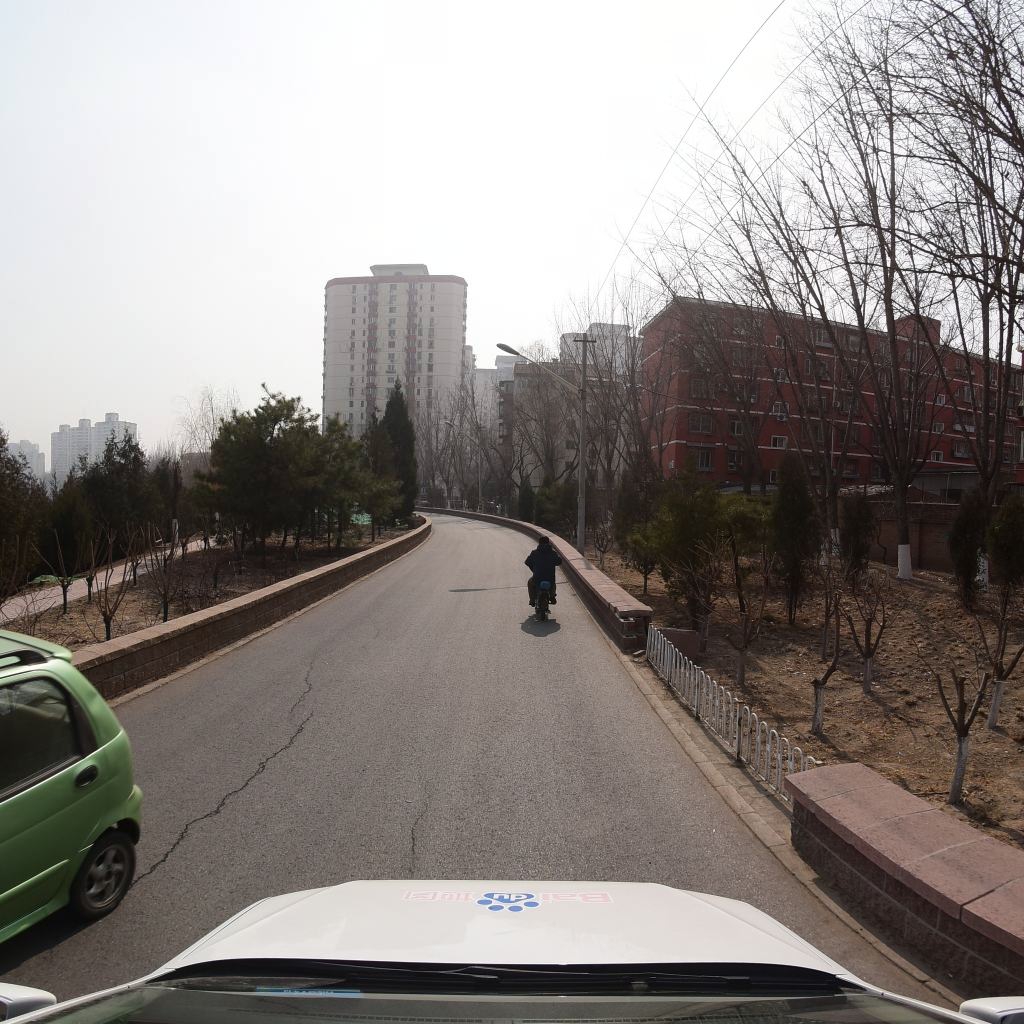
Region: Fengtai
Road damage annotations: longitudinal crack, longitudinal crack